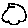
Label: cloud